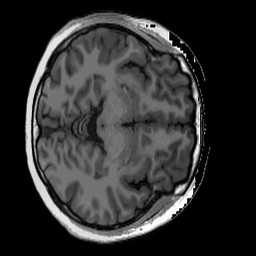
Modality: T1w
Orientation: axial
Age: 20
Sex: female